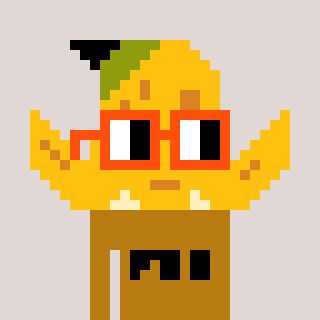
a pixel art character with square orange glasses, a banana-shaped head and a gold-colored body on a warm background